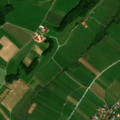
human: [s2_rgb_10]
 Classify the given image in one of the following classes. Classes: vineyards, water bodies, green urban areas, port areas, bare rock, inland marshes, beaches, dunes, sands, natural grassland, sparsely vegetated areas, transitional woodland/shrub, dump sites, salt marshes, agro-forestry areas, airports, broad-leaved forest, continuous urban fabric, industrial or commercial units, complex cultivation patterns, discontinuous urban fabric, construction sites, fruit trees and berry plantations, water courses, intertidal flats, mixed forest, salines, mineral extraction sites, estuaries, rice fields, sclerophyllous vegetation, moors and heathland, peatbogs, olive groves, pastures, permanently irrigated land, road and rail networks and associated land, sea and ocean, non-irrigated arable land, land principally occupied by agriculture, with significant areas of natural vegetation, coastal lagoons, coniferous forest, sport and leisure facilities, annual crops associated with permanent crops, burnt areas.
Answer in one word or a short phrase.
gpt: pastures, complex cultivation patterns, land principally occupied by agriculture, with significant areas of natural vegetation, mixed forest